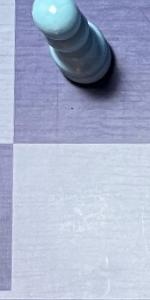
Label: Empty